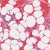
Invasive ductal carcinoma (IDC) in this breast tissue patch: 0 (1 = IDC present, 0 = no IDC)